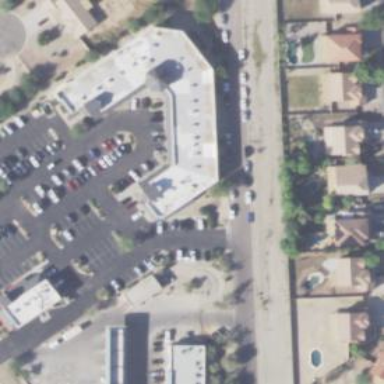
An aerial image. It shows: Healthcare clinic.